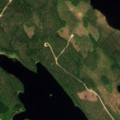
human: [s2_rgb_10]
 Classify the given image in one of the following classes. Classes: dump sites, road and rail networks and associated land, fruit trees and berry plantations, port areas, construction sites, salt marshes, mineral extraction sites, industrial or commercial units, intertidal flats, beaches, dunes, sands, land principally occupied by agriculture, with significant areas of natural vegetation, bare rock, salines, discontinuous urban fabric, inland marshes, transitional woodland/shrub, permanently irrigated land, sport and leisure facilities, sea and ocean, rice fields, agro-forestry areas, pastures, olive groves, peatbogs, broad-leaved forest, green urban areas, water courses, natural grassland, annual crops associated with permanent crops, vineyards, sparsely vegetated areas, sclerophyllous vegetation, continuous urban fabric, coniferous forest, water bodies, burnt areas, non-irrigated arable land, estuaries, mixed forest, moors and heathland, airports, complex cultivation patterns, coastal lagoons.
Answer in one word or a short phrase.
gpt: coniferous forest, water bodies